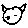
Label: cat